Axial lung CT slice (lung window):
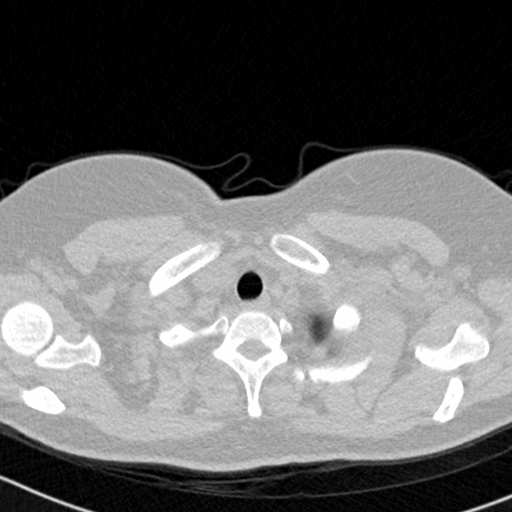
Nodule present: no